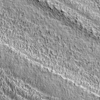
Label: not_dusty